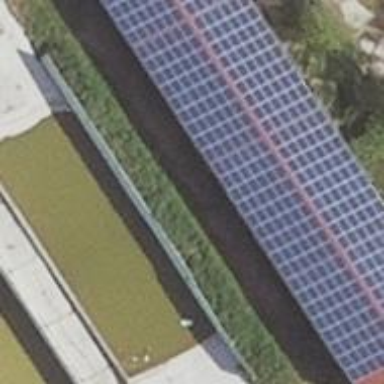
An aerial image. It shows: Building featuring small installation solar photovoltaic panel for electricity generation.